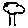
Label: tree